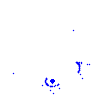
Particle: kaon